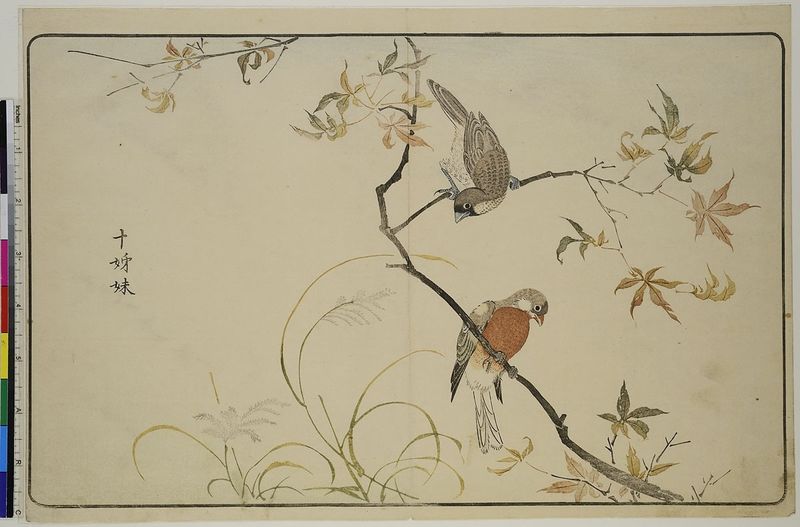
Titel: Japanisches Mövchen-Paar auf einem Ahorn, aus dem Buch: Bilder importierter Vögel
Künstler: Kitao Masayoshi
Standort: Hamburg
Institution: Museum für Kunst und Gewerbe Hamburg
Schlagwörter: baum, blätter, vogel, aquarell, grün, äste, blume, zeichnung, gras, rot, beige, ast, gräser, natur, strauch, vögel, zweige, blatt, holzschnitt, schnabel, herbst, luft, floral, japanisch, schriftzeichen, zweig, schlicht, druckgraphik, druckgrafik, grafisch, asiatisch, chinesisch, amsel, warme farben, ahorn, zeit, farbholzschnitt, klaue, rotkehlchen, edo, reproduktionen, singvögel, druckerzeugnisse, bäume, sträucher, blindprägedruck, blinddruck